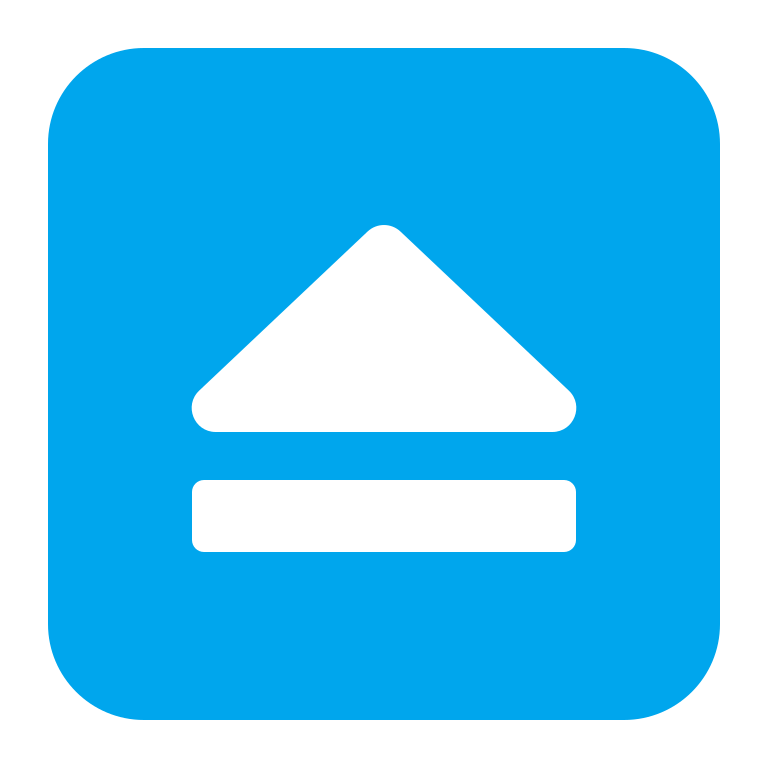
eject button flat